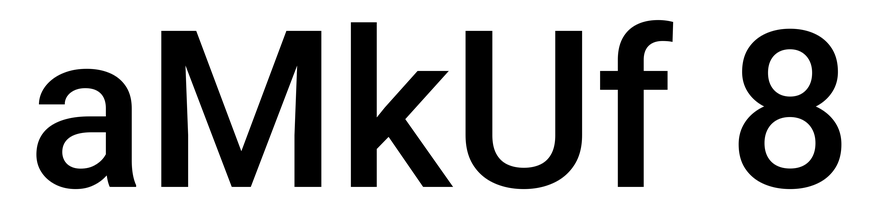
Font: Roboto_Medium